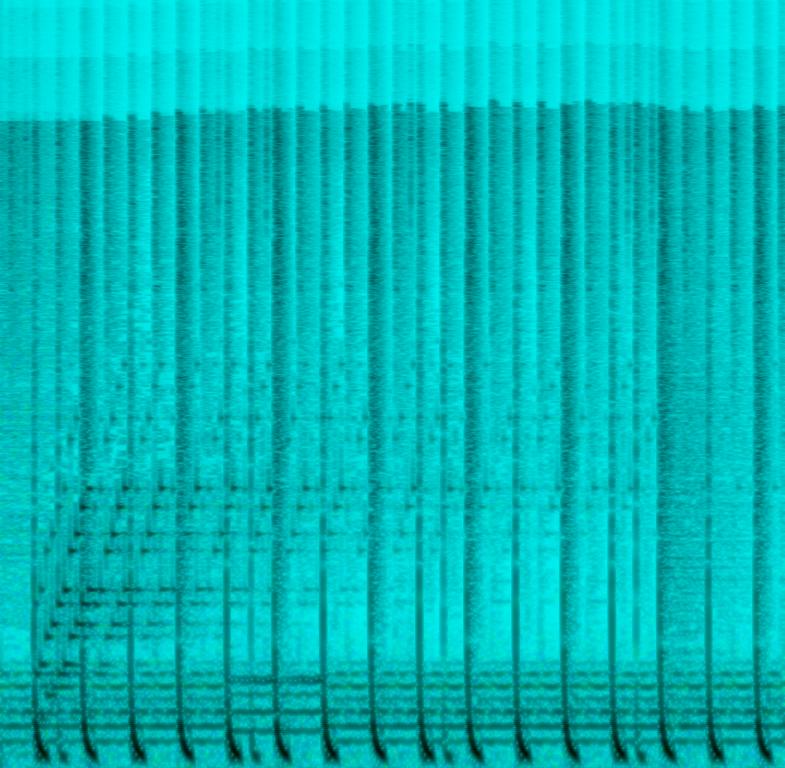
This song contains digital drums with a loud kick on every beat and a snare hit on the 2 and 4. A synthbass is playing a simple melody. While sound-effect hits are adding rhythmic diversity along with a fast arpeggio sound that is fading out. This song may be playing at the disco.